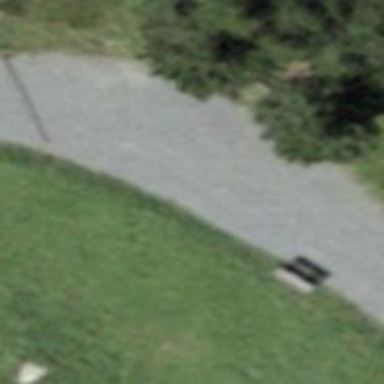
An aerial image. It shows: Bench for seating.